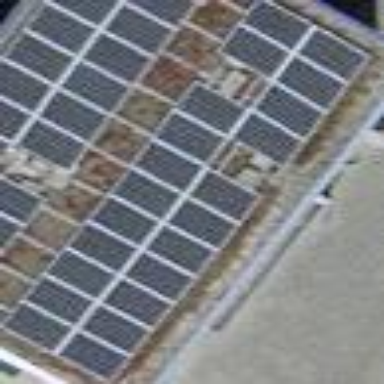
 consisting of solar photovoltaic panels."